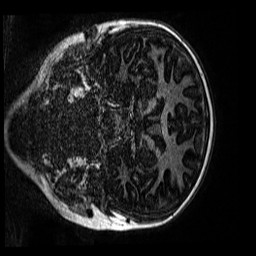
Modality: MP2RAGE
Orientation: coronal
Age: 9
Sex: female
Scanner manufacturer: siemens
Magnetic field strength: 3 T
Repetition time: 4 s
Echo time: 0.00299 s